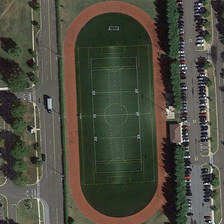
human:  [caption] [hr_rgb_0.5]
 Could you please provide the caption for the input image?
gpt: a playground is between a road and a long parking lot .

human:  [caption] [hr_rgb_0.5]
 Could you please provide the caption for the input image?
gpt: a playground is between a road and a long parking lot .

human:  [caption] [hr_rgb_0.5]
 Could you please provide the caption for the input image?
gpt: a playground is between a road and a long parking lot .

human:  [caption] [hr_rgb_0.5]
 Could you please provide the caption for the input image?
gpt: a playground is between a road and a long parking lot .

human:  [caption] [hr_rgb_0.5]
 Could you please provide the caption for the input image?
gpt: a playground is between a road and a long parking lot .